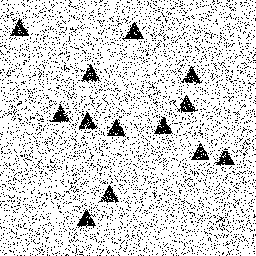
Squares: 0
Triangles: 13
Stars: 0
Total shapes: 13